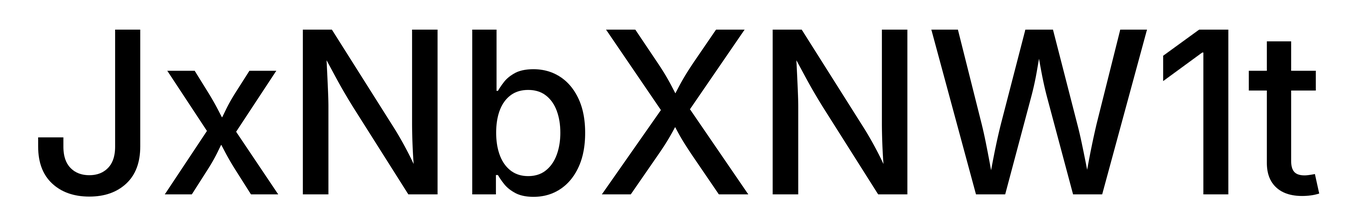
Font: Inter_Medium